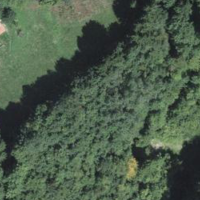
EUNIS habitat code: 44
Species observed at this site:
Phyllopertha horticola
Leptoglossus occidentalis